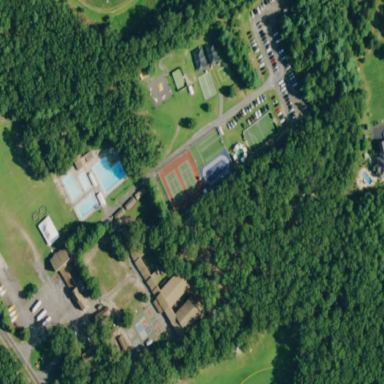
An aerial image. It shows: Summer camp located in leisure land.